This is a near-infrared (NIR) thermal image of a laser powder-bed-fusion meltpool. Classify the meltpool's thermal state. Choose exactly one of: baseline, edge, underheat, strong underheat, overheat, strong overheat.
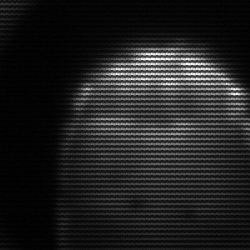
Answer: edge